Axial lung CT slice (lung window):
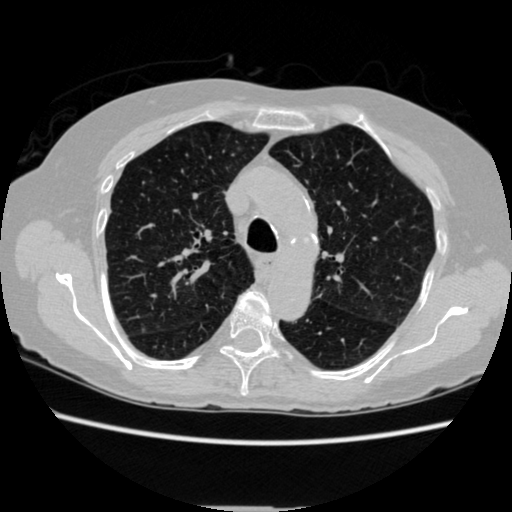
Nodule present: no